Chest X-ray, PA view. Patient: 27 years old, sex F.
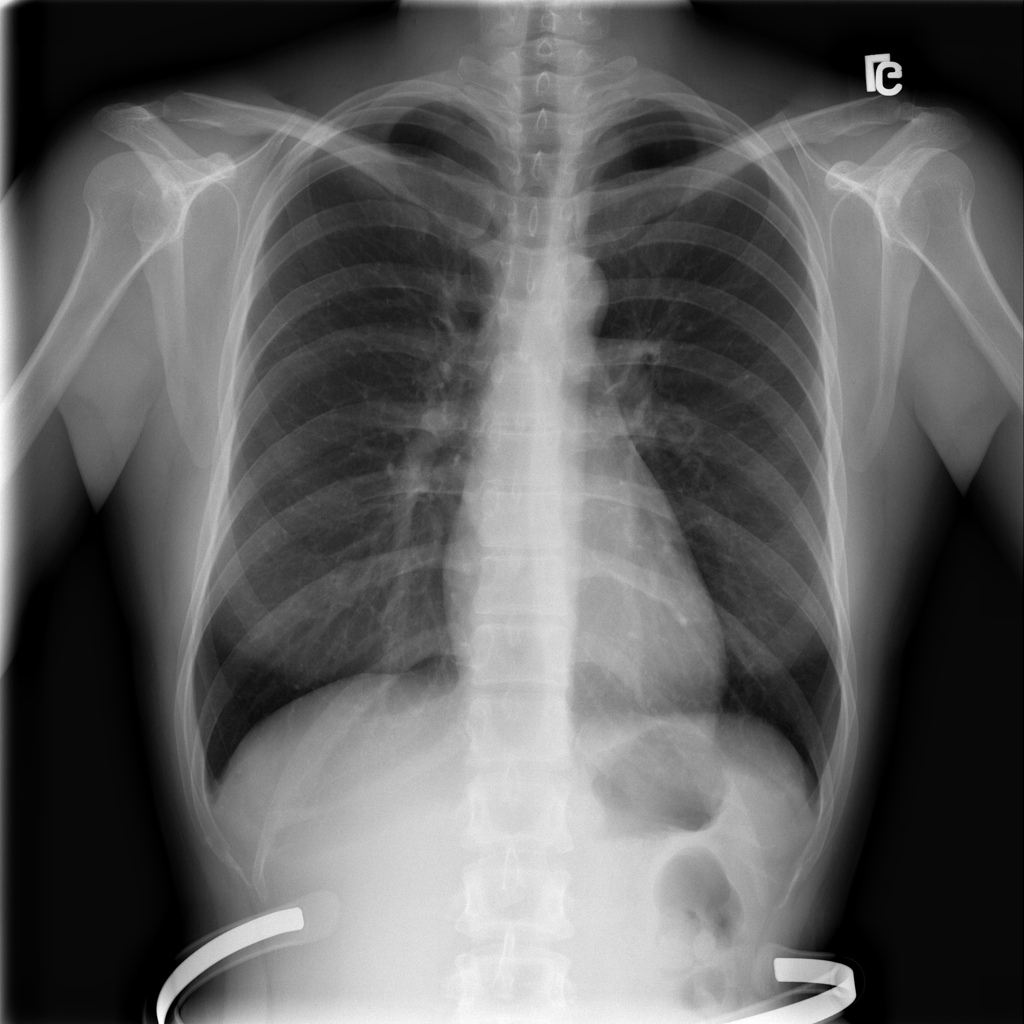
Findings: No Finding